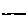
Label: line